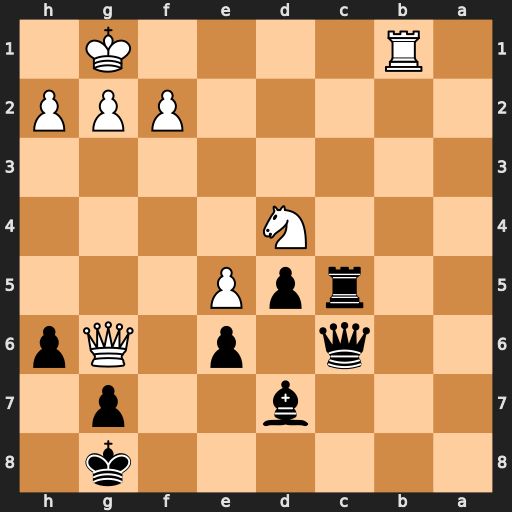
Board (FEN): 6k1/3b2p1/2q1p1Qp/2rpP3/3N4/8/5PPP/1R4K1
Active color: b
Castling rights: -
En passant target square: -
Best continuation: Rc1+ Rxc1 Qxc1#